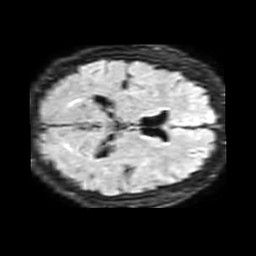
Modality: FLAIR
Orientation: axial
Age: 44
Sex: male
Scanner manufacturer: philips
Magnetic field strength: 1.5 T
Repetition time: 6 s
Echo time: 0.09642 s